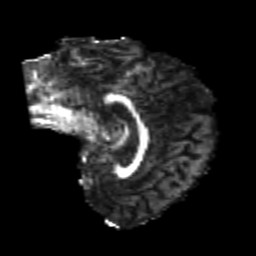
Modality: FA
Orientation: sagittal
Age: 21
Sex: female
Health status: healthy
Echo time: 0.074 s